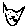
Label: cat